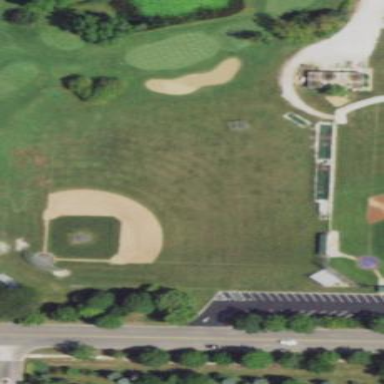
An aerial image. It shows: Baseball pitch for leisure and sports activities.